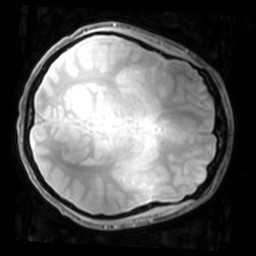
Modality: PDw
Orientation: axial
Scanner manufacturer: philips
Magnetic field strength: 7 T
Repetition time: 0.008 s
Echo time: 0.001974 s